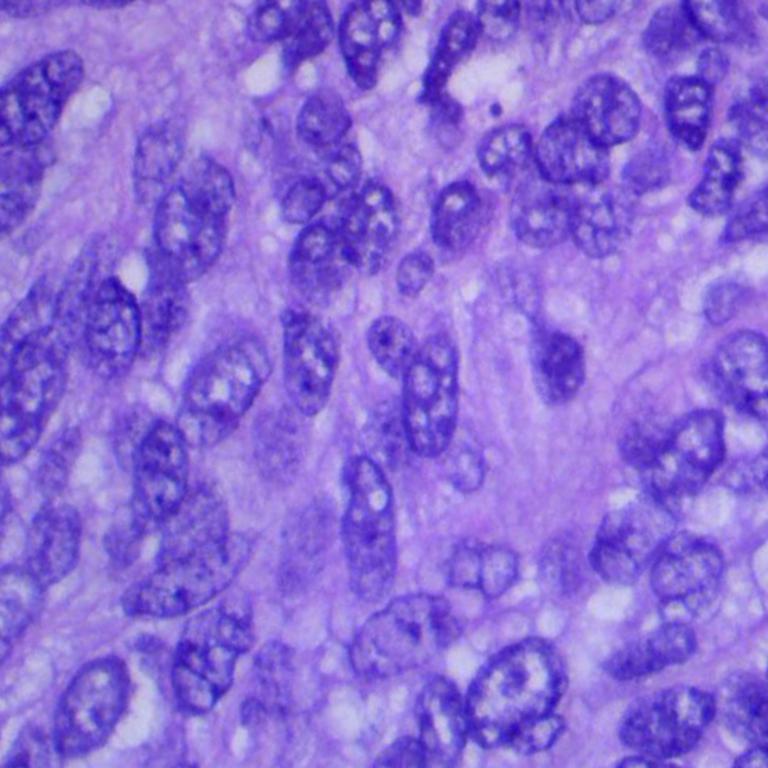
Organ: lung
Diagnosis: squamous carcinomas